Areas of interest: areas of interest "Comprehensive Gymnasium"
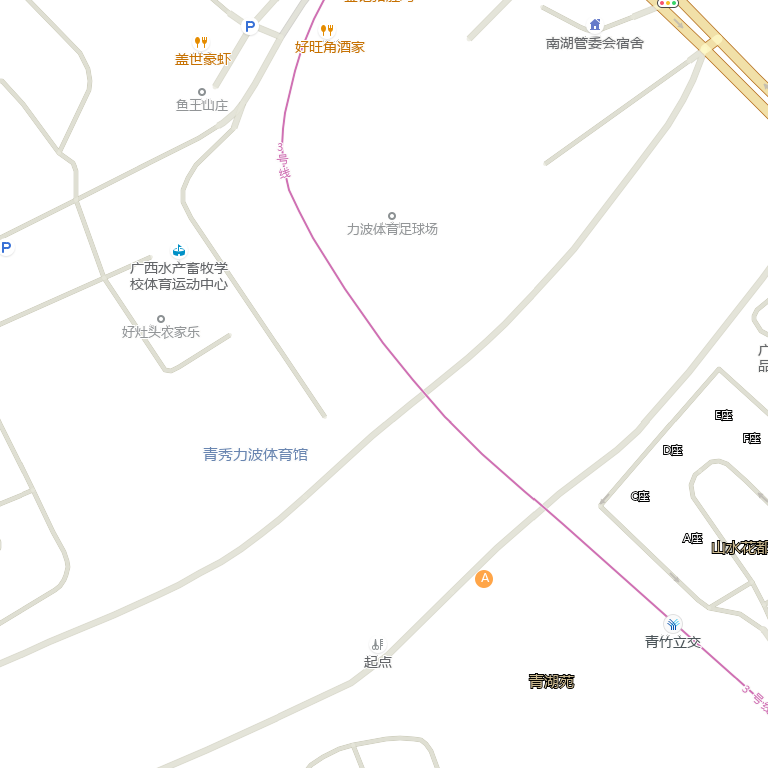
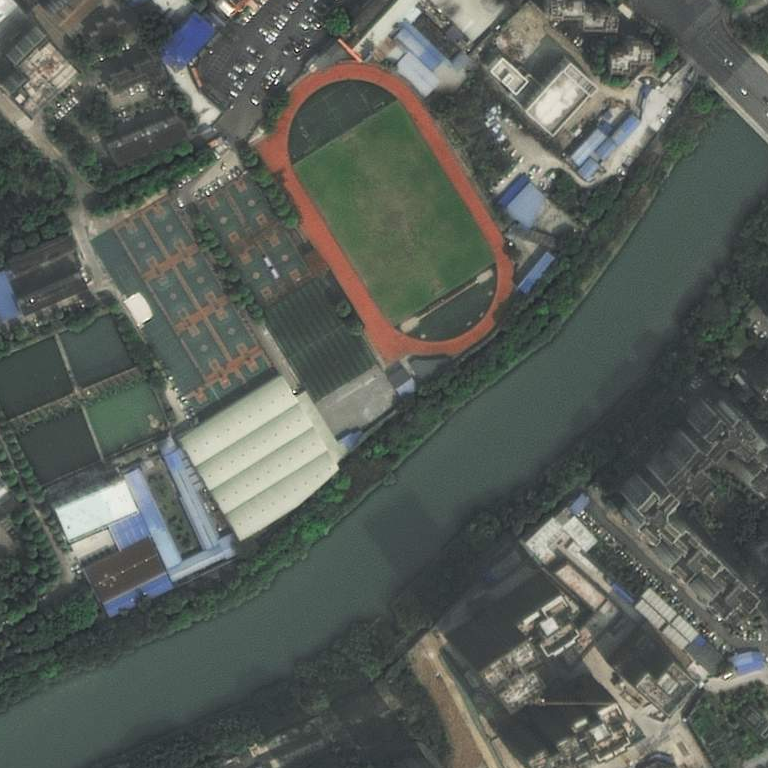